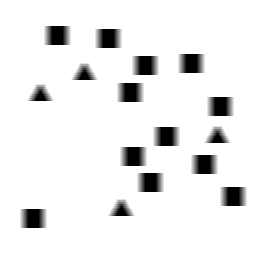
Squares: 12
Triangles: 4
Stars: 0
Total shapes: 16